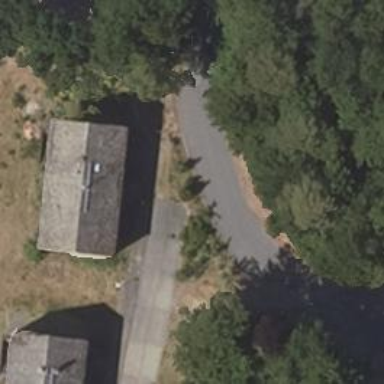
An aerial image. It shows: Smooth asphalt road in residential area.